Field crop: tomato
Growth stage: 1
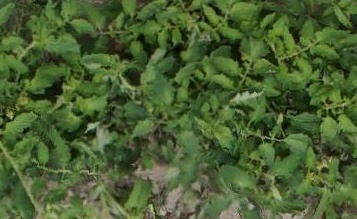
Species: tomato